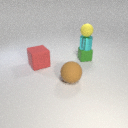
small green rubber cube behind large brown rubber sphere